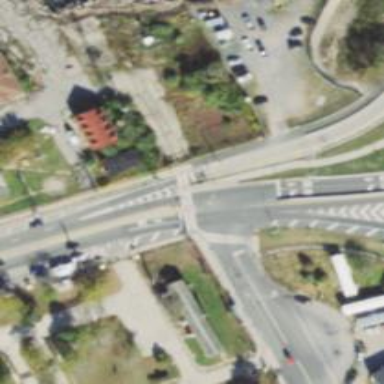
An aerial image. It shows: Asphalt cycleway with uncontrolled crossing.